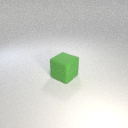
large green rubber cube